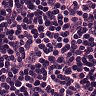
Metastatic tissue present: yes